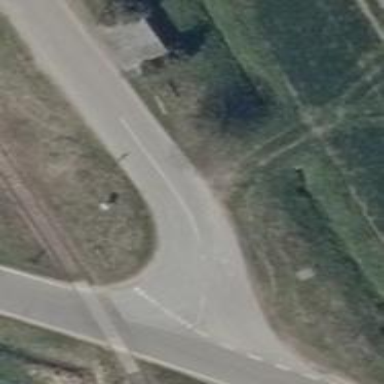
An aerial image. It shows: Tertiary road.